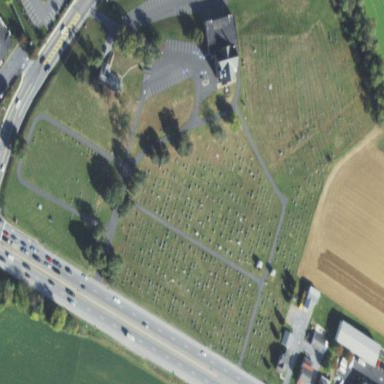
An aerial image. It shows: Cemetery.